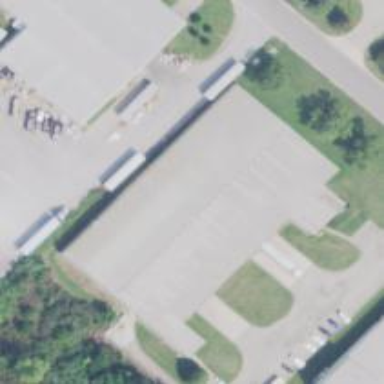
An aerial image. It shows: Warehouse building.